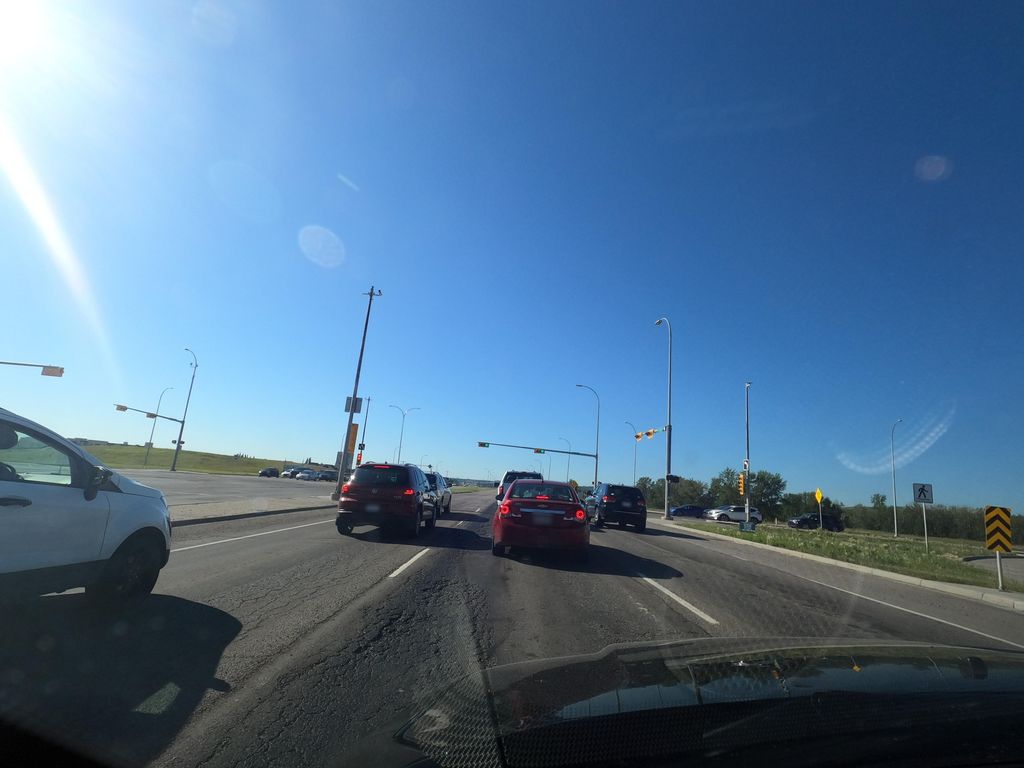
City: calgary